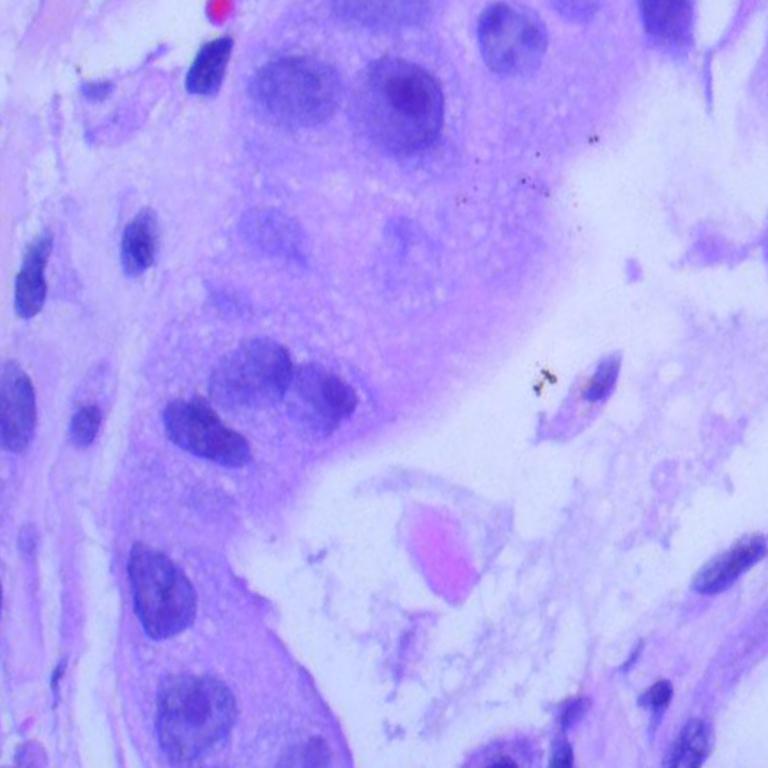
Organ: lung
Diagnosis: adenocarcinomas